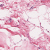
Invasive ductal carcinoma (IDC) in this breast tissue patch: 0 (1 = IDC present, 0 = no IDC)